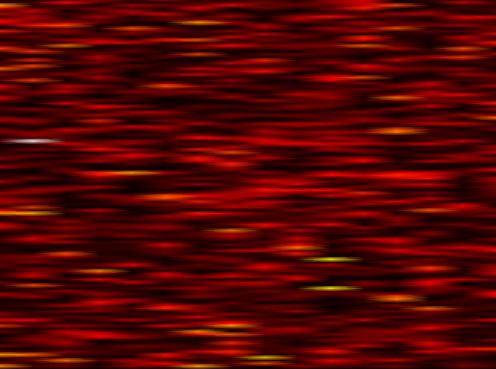
Label: OFDM